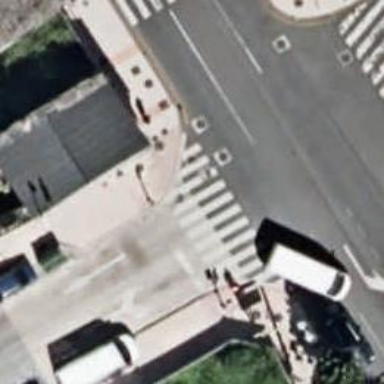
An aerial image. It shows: Crossing with traffic signals.